Question: I need to draw spectrum graph and below - its history as a colored waterfall. Every second I redraw graph and it appears below as a colored line 1 pixel height. How can I draw bottom graph with d3.js?

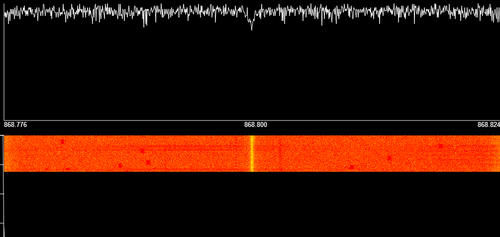
Answer: D3 is a comprehensive library see the examples something might fit what you need.
<URL>